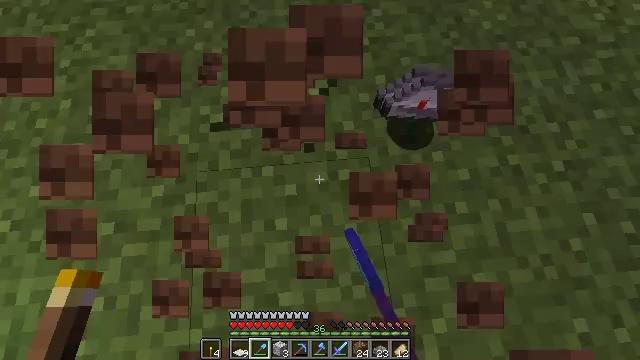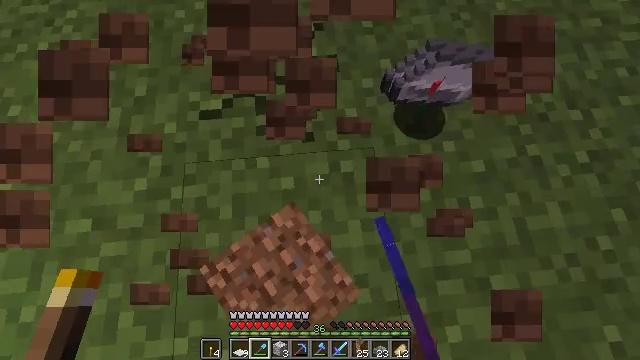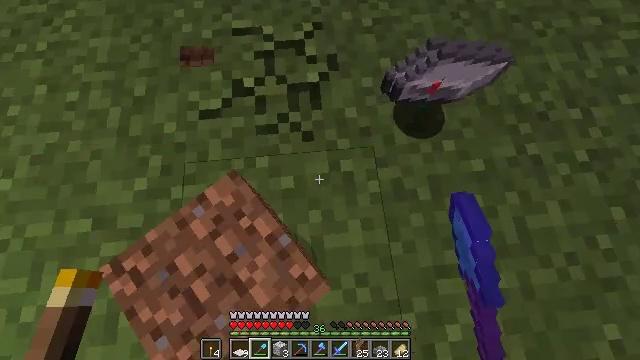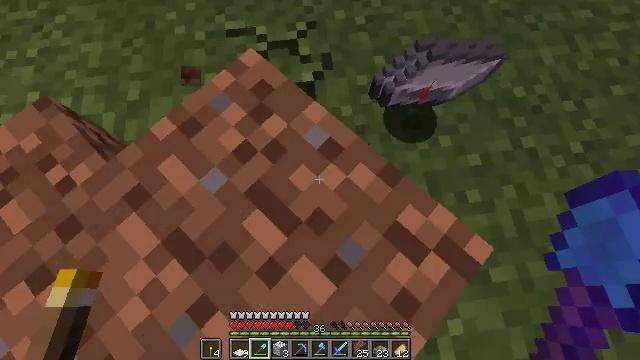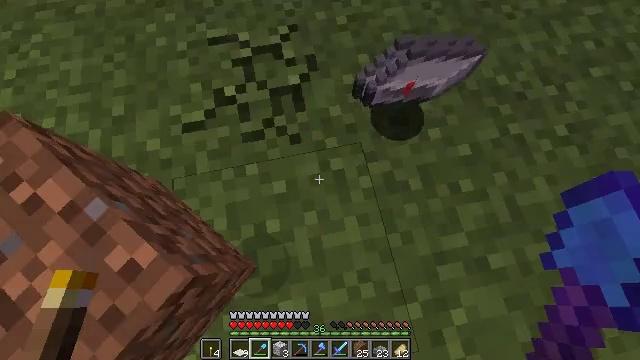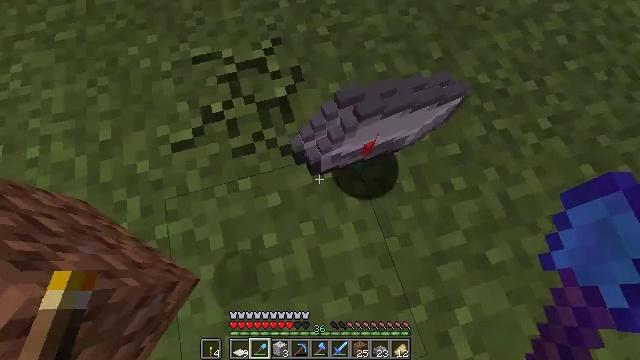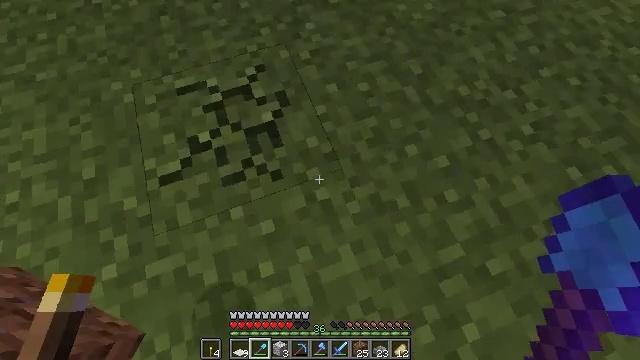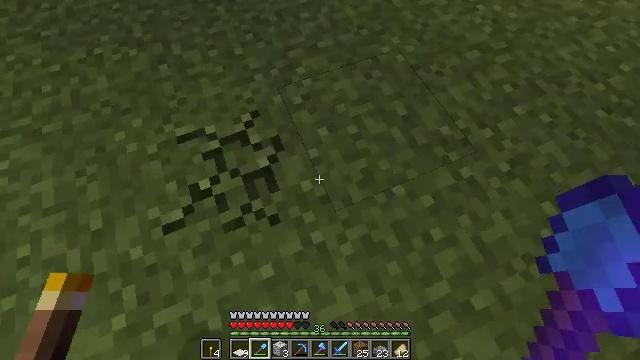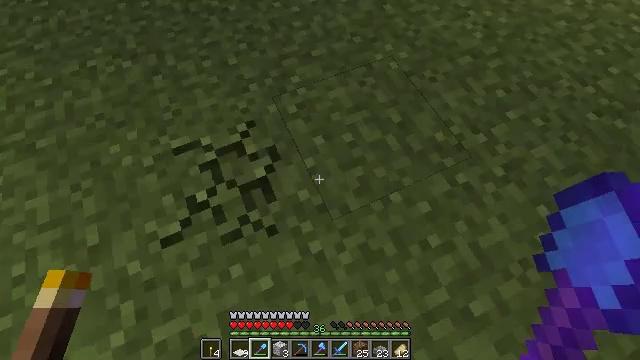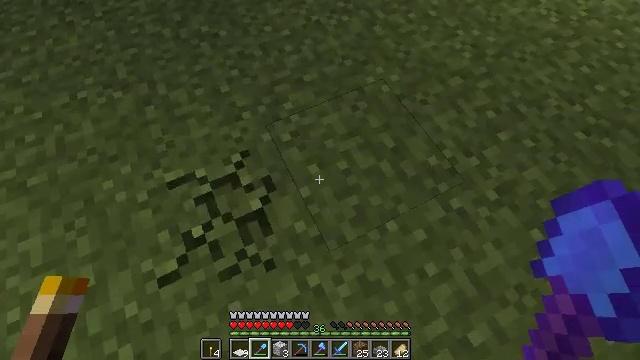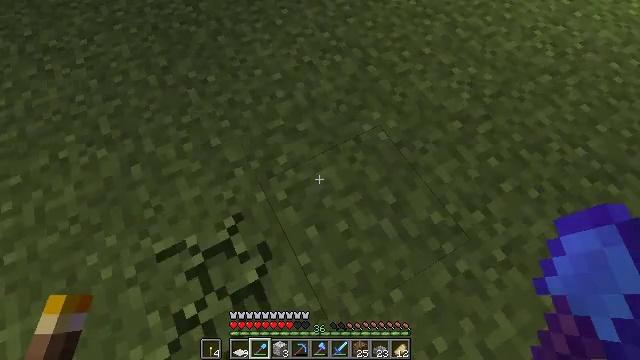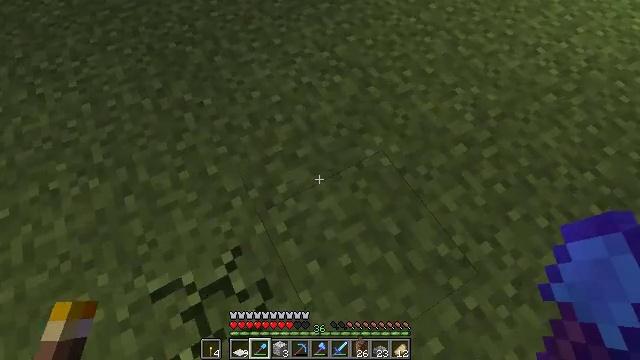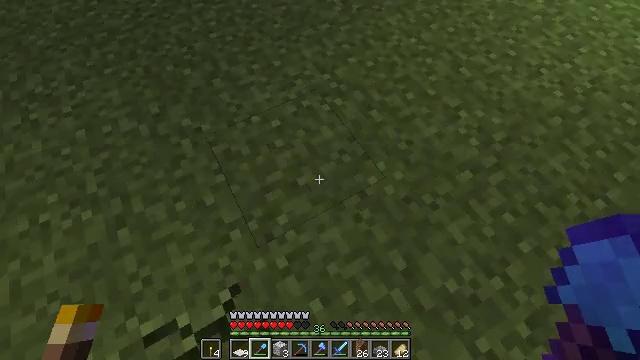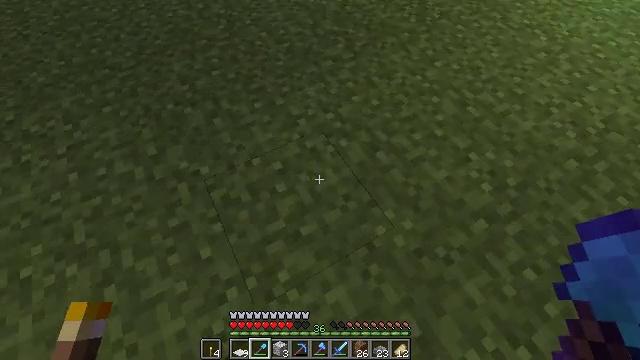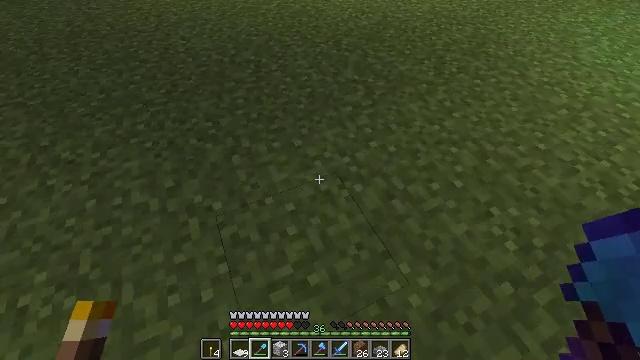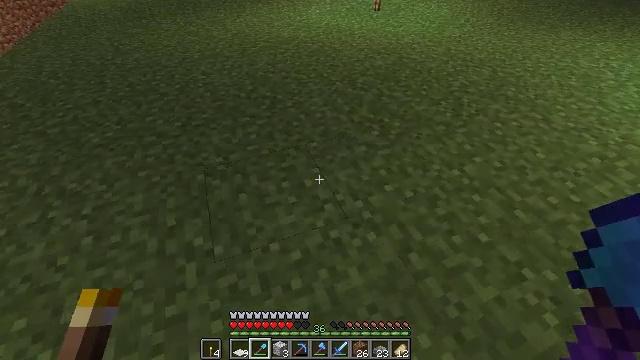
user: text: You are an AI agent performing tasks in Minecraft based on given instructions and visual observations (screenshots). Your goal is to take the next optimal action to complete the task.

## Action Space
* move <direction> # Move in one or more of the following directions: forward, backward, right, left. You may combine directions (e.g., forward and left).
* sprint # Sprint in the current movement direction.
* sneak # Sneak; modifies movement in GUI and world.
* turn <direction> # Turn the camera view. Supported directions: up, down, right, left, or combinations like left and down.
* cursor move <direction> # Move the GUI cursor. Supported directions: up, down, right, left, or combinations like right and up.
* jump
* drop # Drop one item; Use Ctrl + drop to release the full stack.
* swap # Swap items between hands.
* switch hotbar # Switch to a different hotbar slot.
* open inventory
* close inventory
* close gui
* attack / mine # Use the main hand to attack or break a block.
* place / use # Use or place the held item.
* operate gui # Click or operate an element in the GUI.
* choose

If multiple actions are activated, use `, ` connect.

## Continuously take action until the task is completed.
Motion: motion action
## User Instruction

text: Drop a stone shovel.
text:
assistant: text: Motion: sneak
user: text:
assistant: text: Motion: sneak
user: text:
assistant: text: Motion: sneak, turn right
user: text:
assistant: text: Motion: sneak, turn right
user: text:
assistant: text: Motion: move forward, sneak, turn right and up
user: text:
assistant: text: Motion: move forward, turn right and up
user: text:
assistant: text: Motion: move forward, turn right and up
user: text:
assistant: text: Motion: move forward, turn right
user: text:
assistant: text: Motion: move forward, turn right
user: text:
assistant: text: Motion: move forward, turn right
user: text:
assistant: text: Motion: move forward
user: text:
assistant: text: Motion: move forward, turn up
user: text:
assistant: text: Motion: move forward, turn up
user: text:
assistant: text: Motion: move forward, turn left and up
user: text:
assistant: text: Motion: move forward, sprint, turn left and up
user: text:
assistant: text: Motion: move forward, sprint, turn up
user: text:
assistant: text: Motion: move forward, turn right and up
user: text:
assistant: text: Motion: move forward, turn right and up
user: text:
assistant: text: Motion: move forward, turn right and up
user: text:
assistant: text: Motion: move forward, sprint, turn left and up
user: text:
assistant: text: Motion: move forward, sprint, turn up
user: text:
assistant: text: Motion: move forward, sprint, turn right
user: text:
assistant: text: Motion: move forward, sprint
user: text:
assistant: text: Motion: move forward
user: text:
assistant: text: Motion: move forward
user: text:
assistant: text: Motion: move forward
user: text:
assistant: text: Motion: move forward, turn left
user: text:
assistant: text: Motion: move forward, turn left and up
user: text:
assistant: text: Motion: move forward, turn left and up, jump
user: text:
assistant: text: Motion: move forward, turn left and up, jump